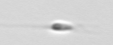
Label: flagellate_morphotype3